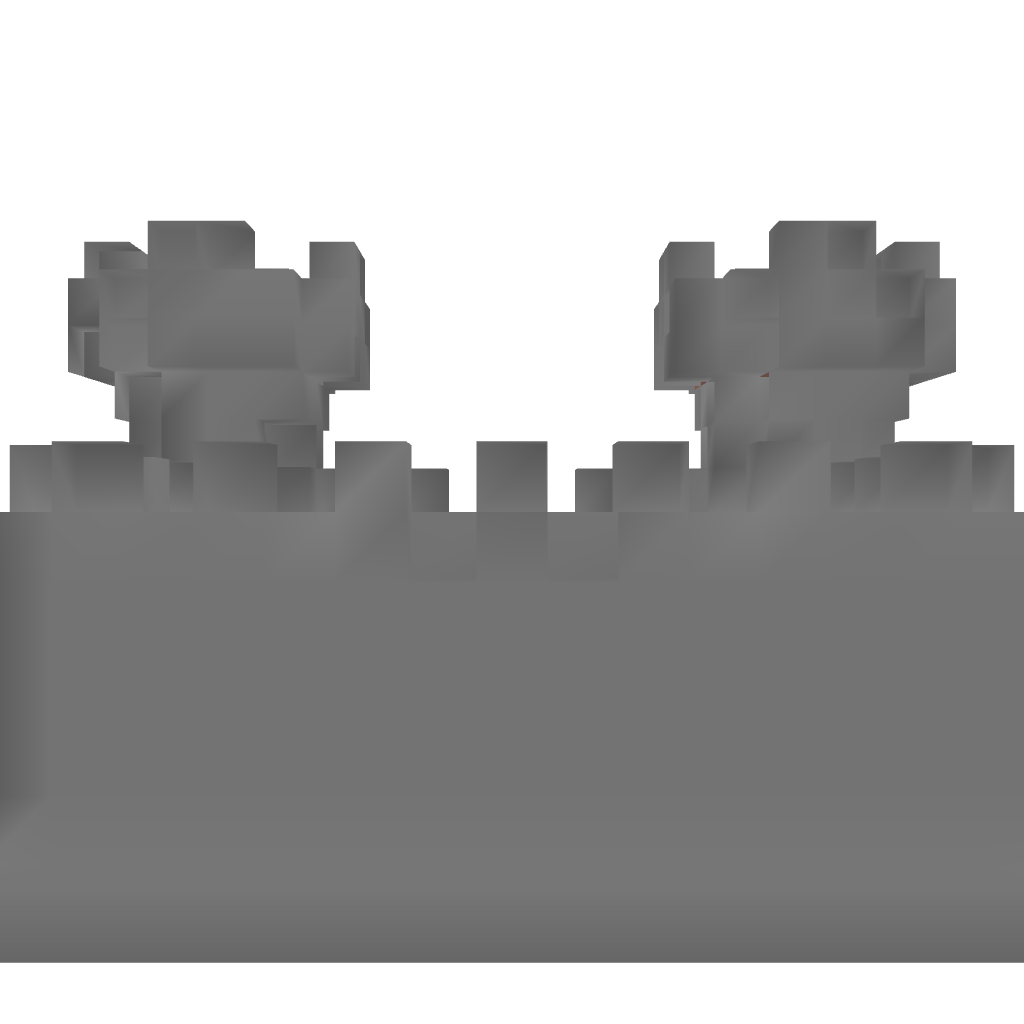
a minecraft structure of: A small castle 2 towers